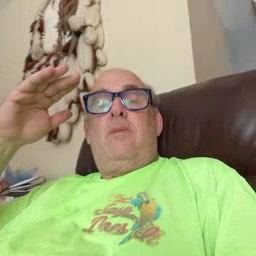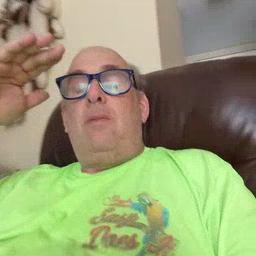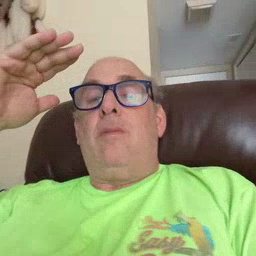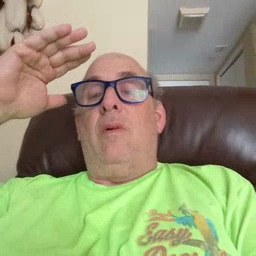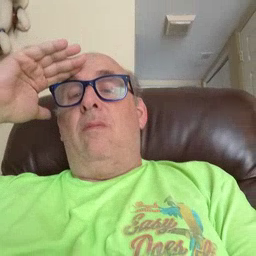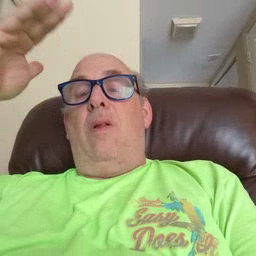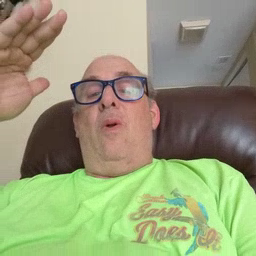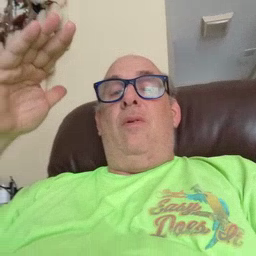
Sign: hello